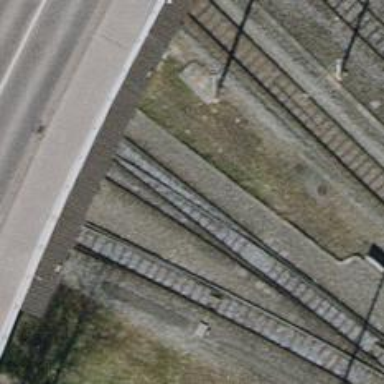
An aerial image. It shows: Single track railway in yard.